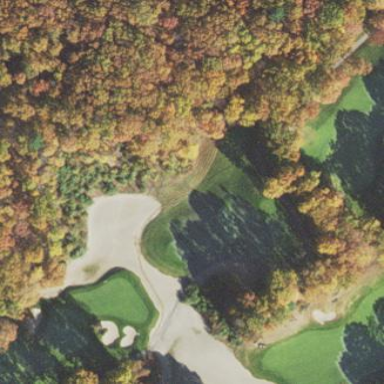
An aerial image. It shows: Sand bunker on golf course.